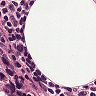
Metastatic tissue present: yes